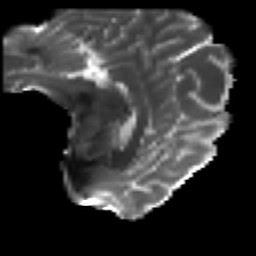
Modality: T2w
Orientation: sagittal
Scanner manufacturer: ge
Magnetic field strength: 3 T
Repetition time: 7.98 s
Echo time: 0.0701 s